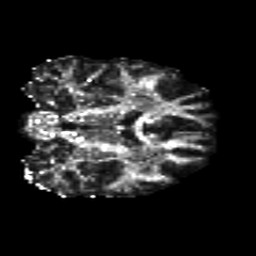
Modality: FA
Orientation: coronal
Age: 22
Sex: male
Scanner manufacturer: siemens
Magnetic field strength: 3 T
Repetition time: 8.8 s
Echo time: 0.085 s